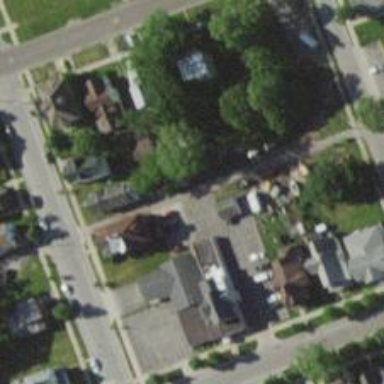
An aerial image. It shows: Alley classified as service road.